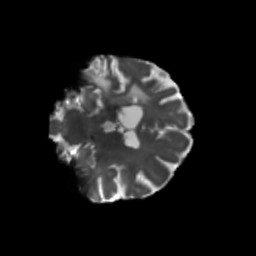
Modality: T2w
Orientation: coronal
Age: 68
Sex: female
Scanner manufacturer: siemens
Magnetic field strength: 3 T
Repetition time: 5.47 s
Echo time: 0.0854 s